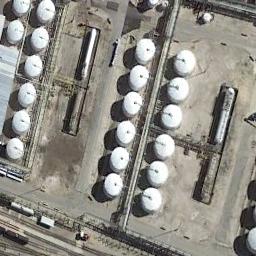
Label: storage tanks